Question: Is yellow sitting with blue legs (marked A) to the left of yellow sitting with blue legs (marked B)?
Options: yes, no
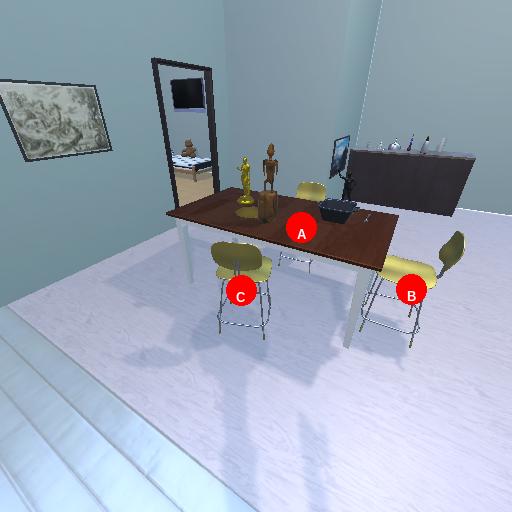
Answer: yes